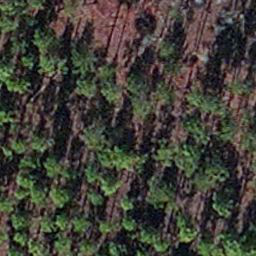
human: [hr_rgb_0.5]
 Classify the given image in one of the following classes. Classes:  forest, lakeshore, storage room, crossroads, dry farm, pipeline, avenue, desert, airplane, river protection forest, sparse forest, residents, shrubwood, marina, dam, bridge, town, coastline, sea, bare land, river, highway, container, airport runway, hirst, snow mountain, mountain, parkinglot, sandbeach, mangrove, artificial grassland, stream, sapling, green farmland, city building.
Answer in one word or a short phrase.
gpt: sapling